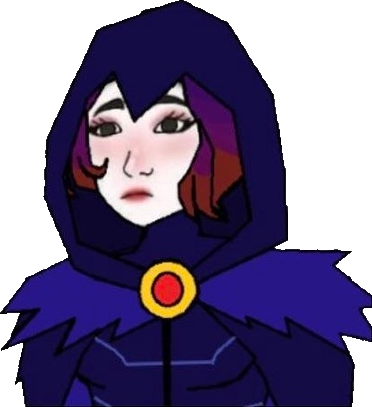
Label: 5_Doomer_Girl